Aerial crown-view tile of a tropical tree (Barro Colorado Island, Panama), acquired 20250124:
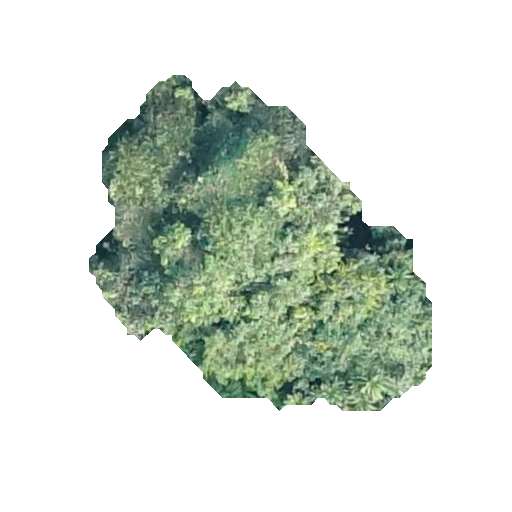
Species: Protium tenuifolium
GBIF accepted scientific name: Protium tenuifolium
Crown area: 114.448 m²